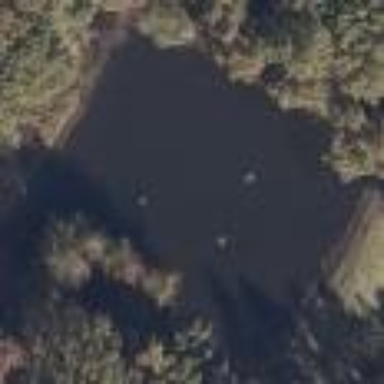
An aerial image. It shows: Pond with natural water.